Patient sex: M
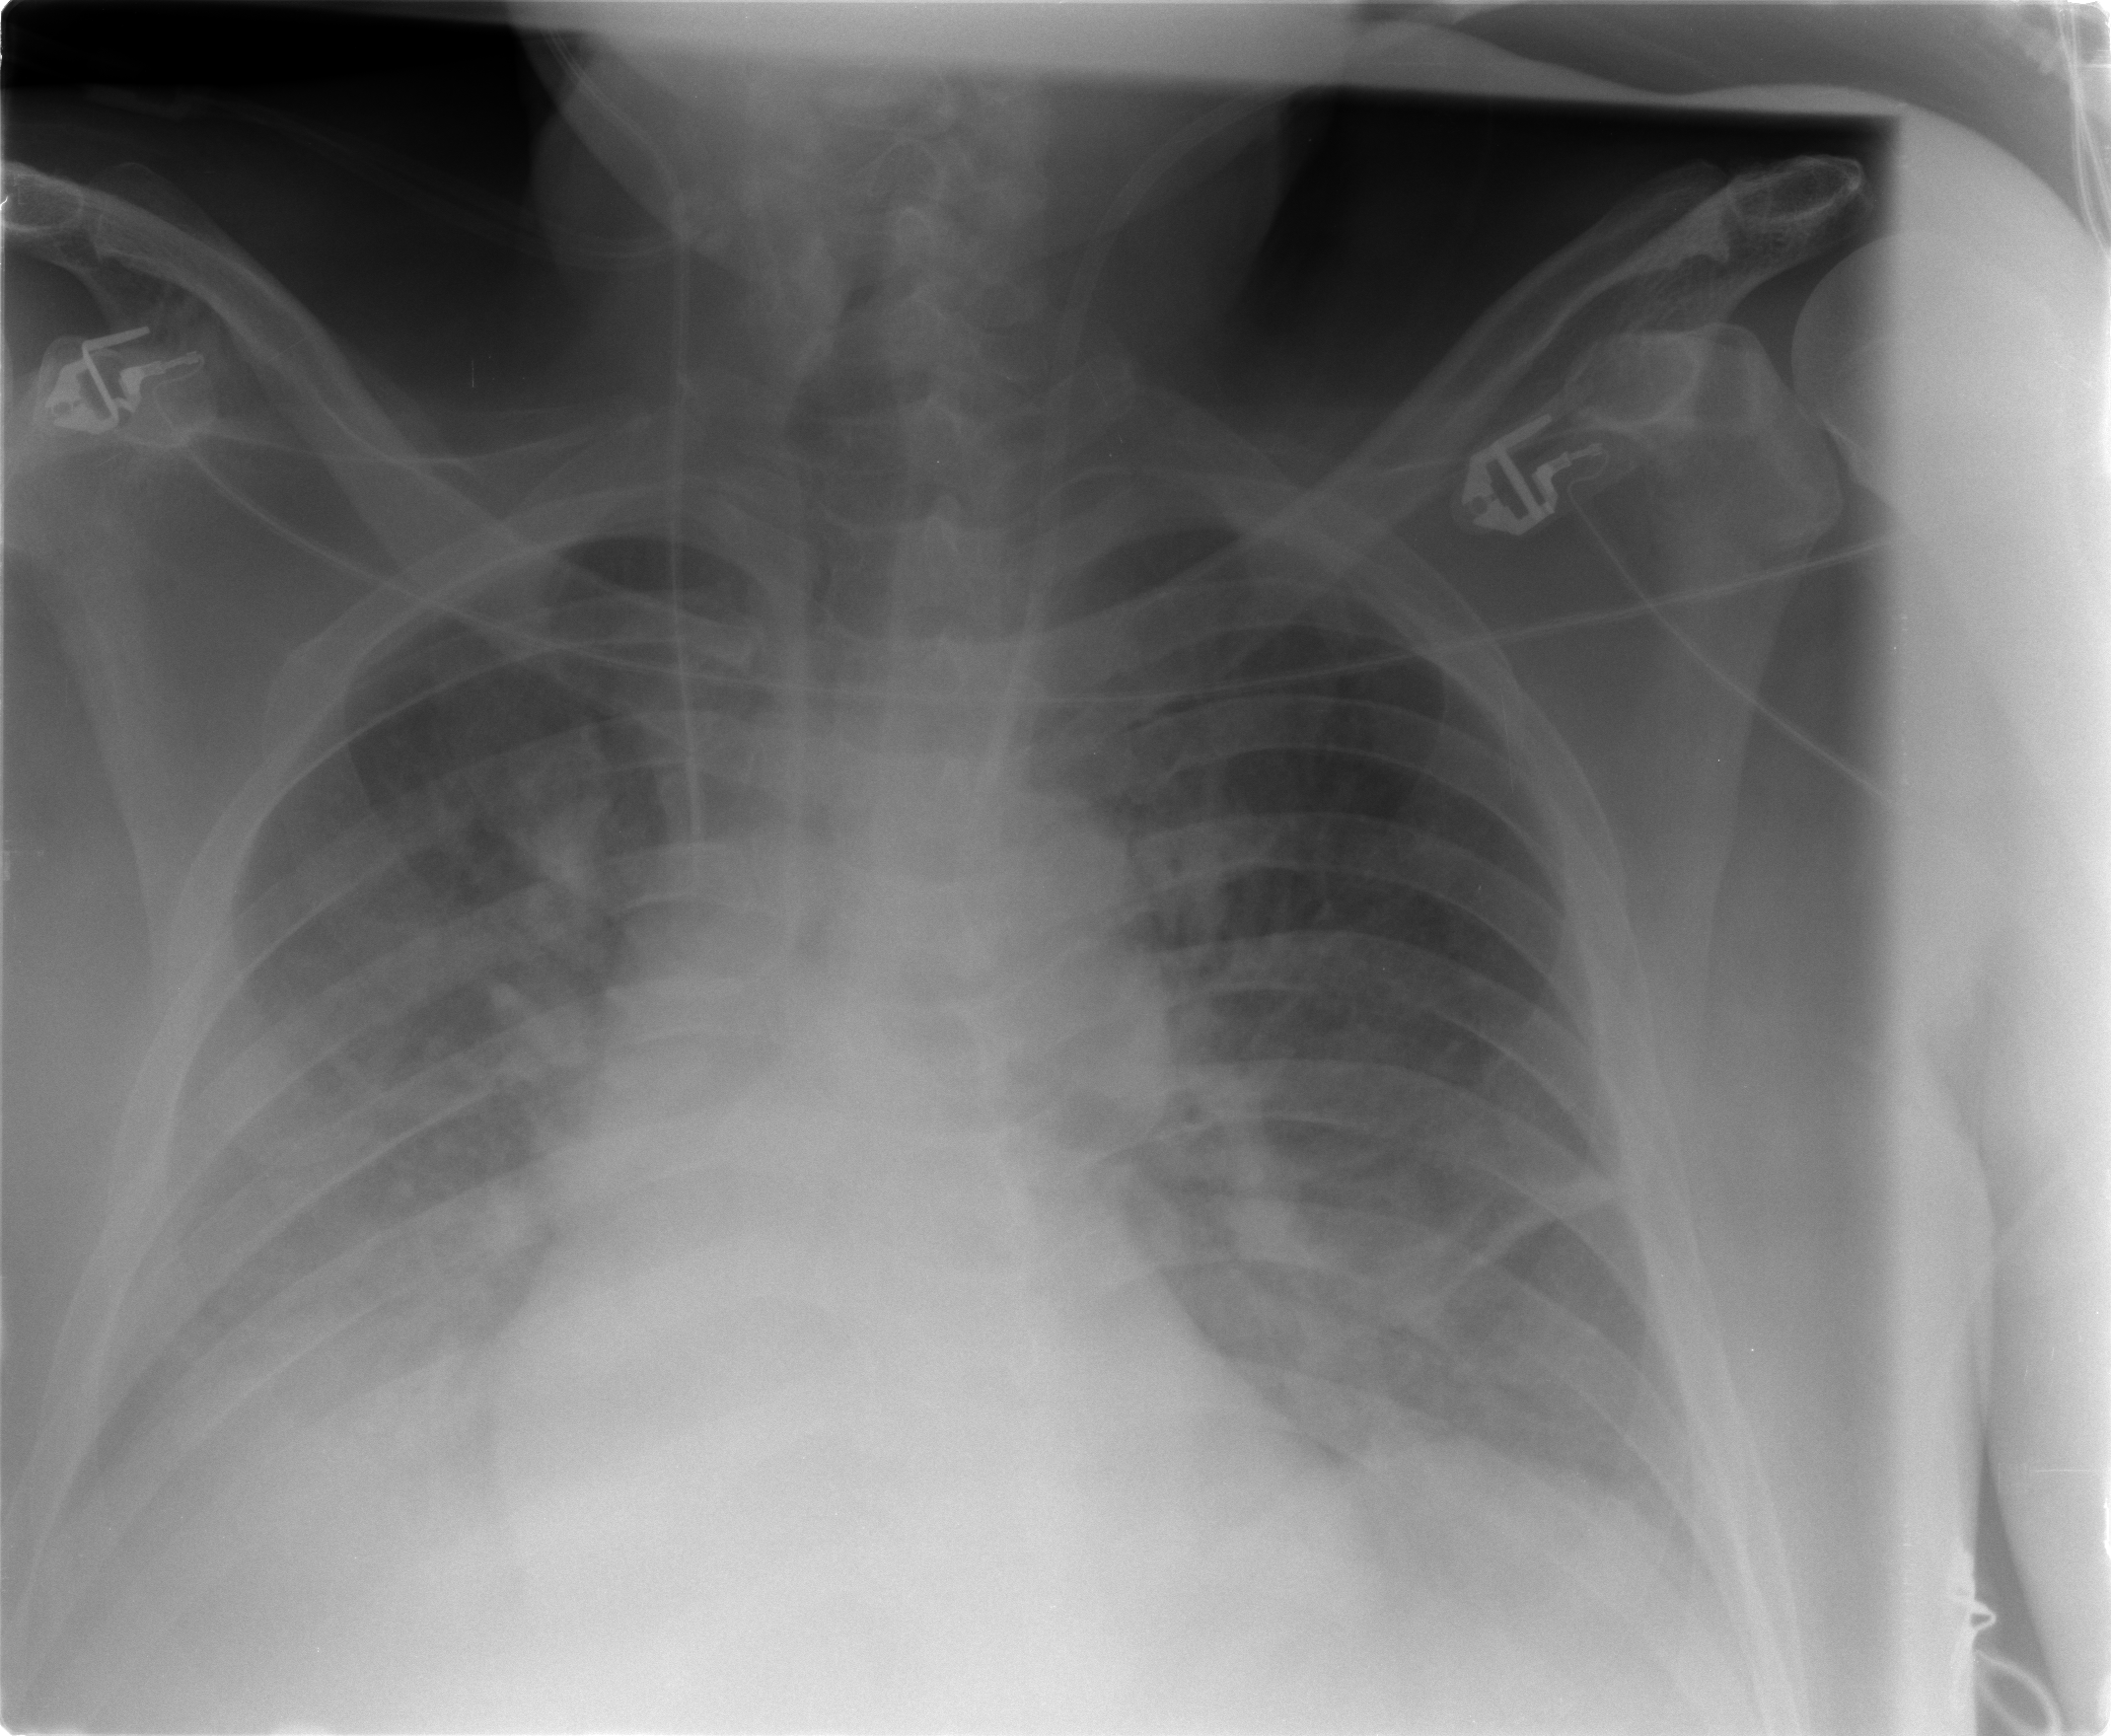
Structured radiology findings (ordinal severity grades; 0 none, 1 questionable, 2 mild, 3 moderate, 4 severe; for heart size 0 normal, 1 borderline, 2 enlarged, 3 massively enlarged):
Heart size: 0
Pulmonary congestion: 2
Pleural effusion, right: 3
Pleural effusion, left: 2
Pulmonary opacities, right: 0
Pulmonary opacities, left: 0
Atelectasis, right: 2
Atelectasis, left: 2